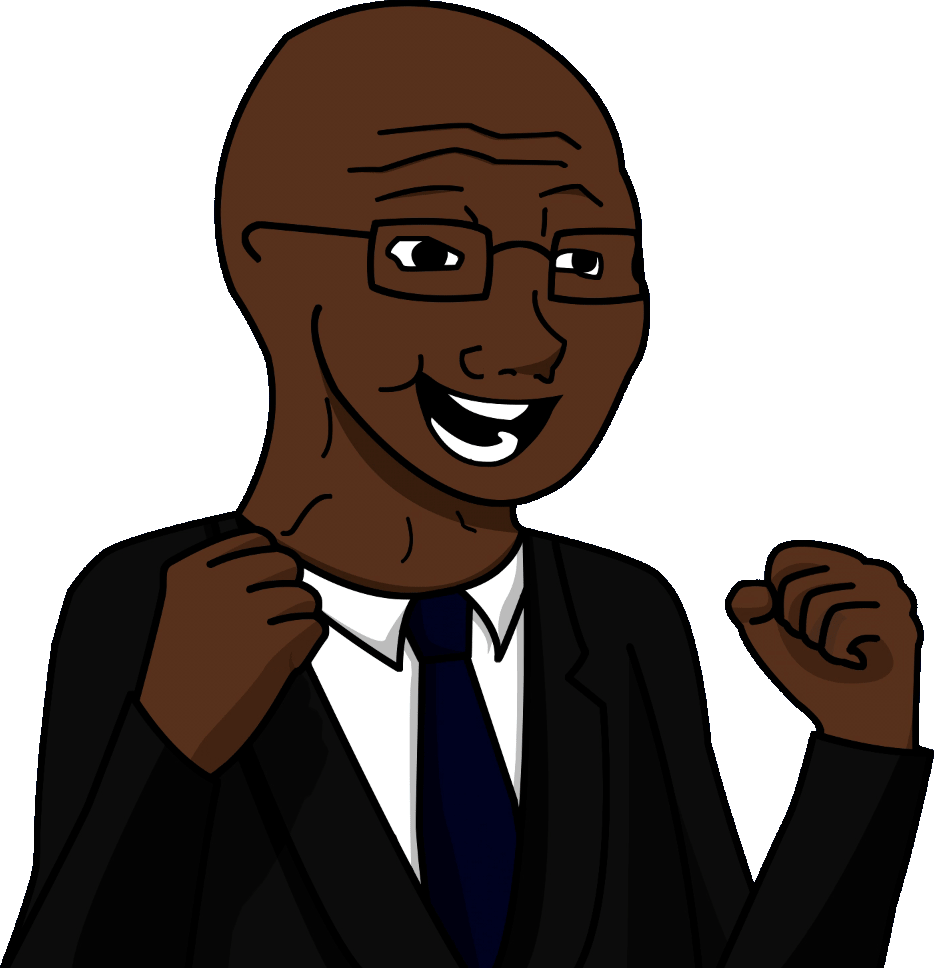
Label: 5_Bloomer